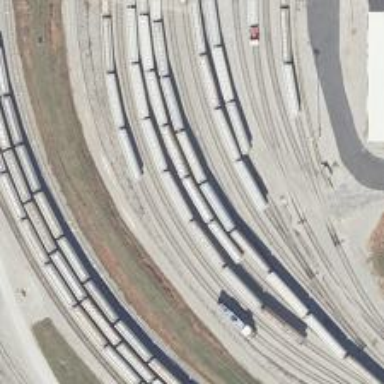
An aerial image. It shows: Rail spur service.